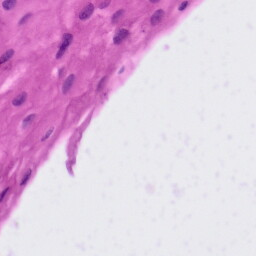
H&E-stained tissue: Tonsil